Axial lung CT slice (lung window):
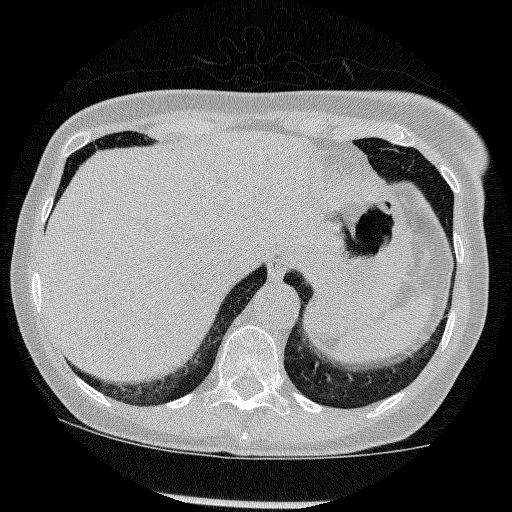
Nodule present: no